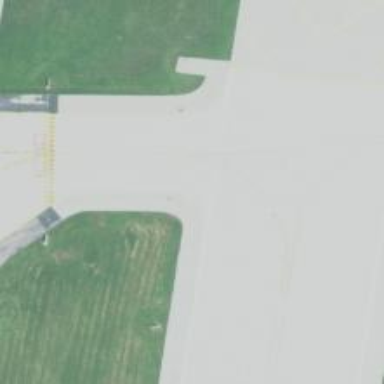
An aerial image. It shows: Image of taxiway at airport.